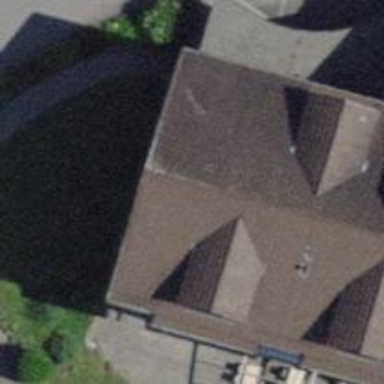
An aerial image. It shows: Nursing home.